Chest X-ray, PA view. Patient: 52 years old, sex M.
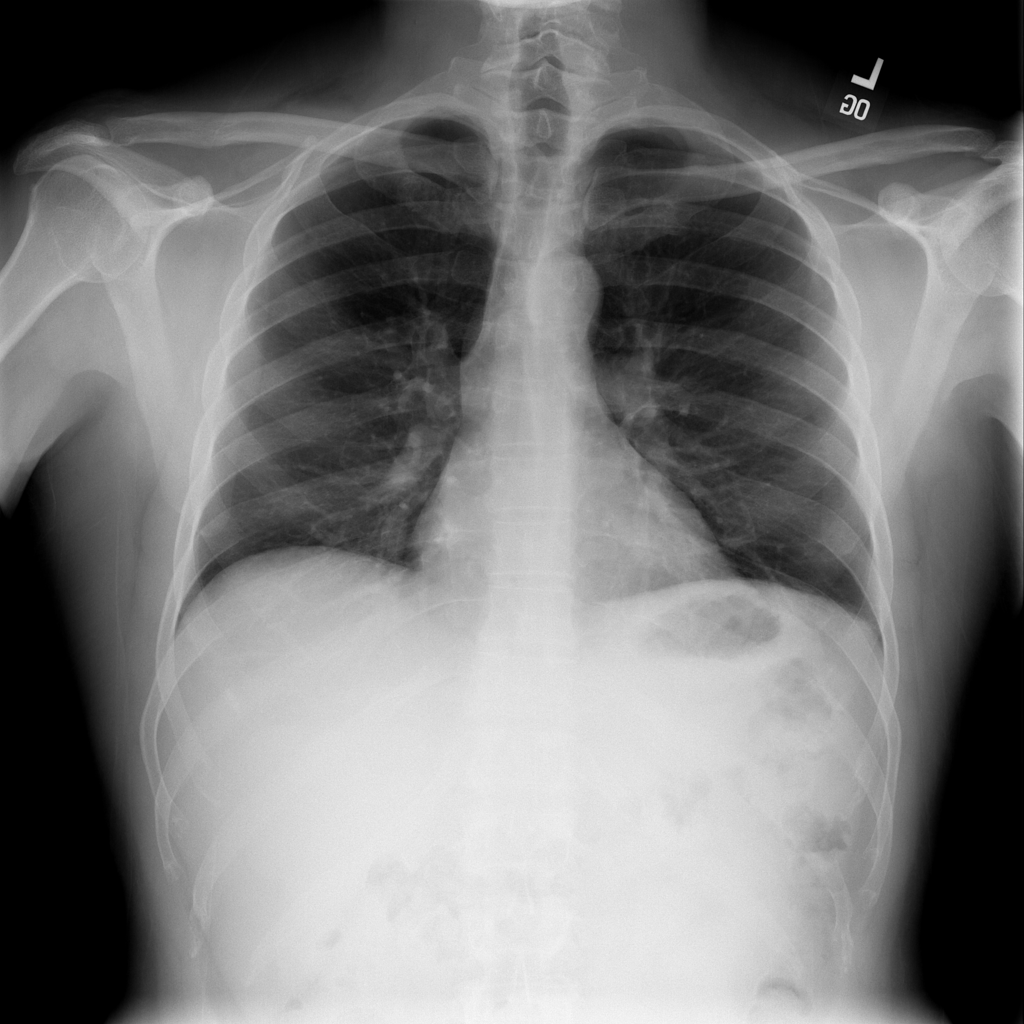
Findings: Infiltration